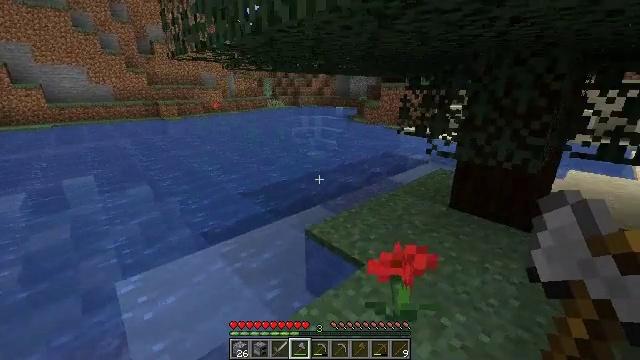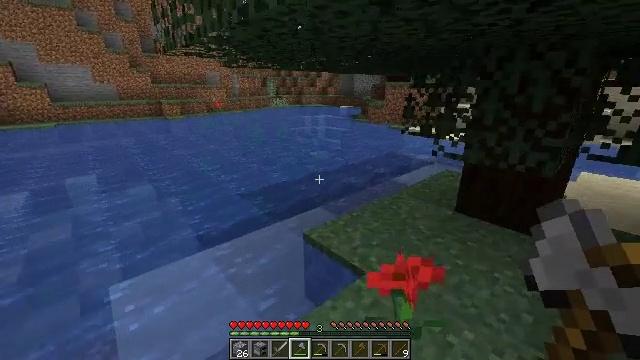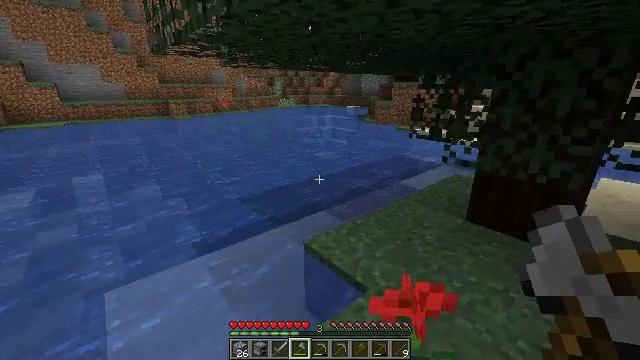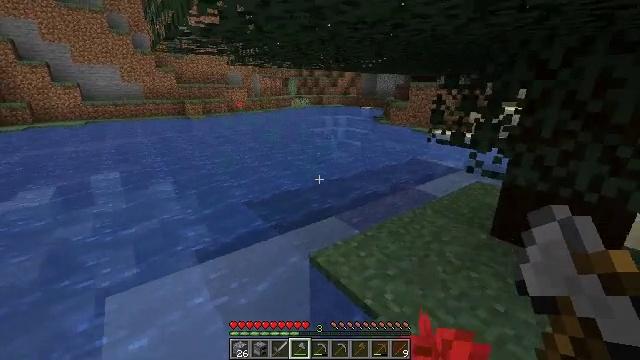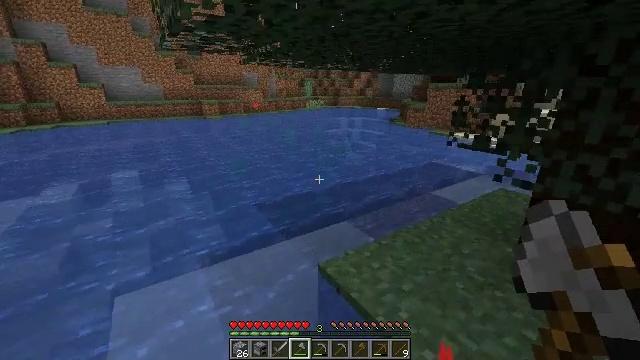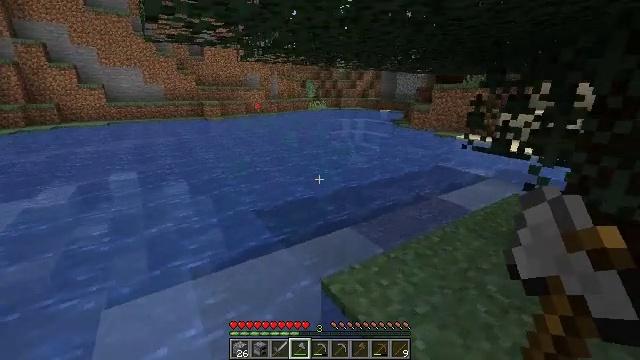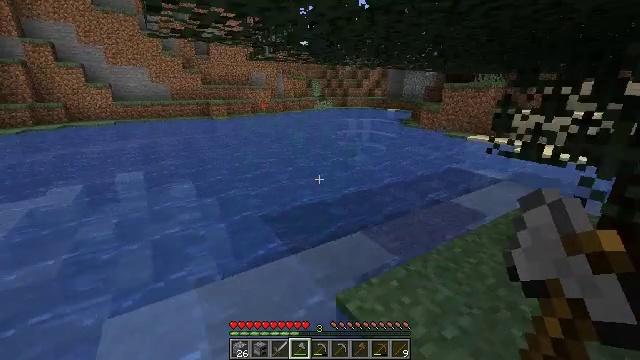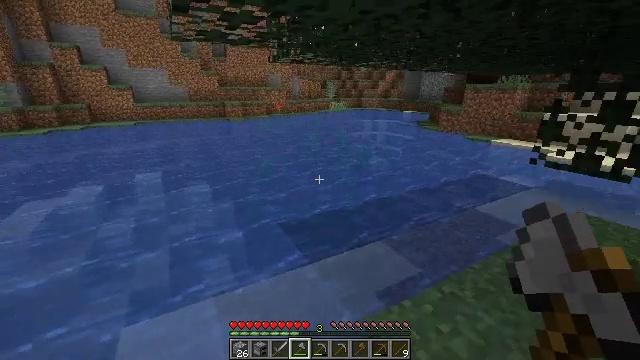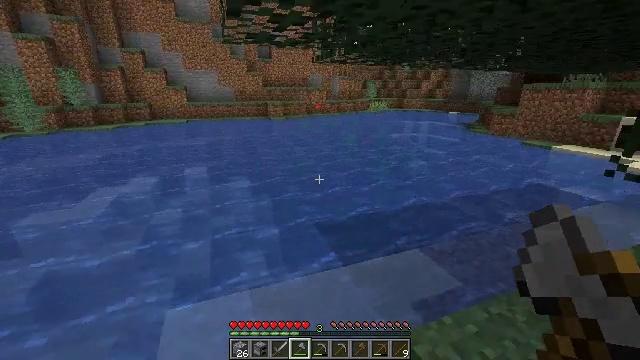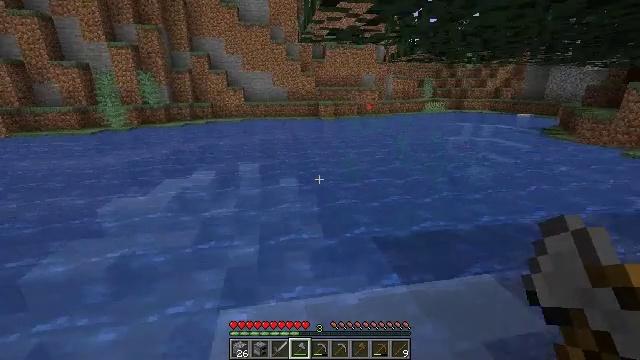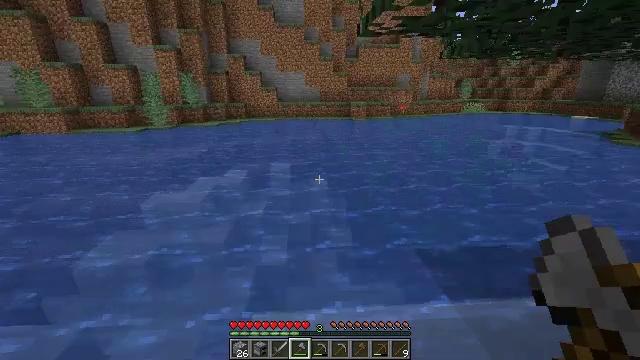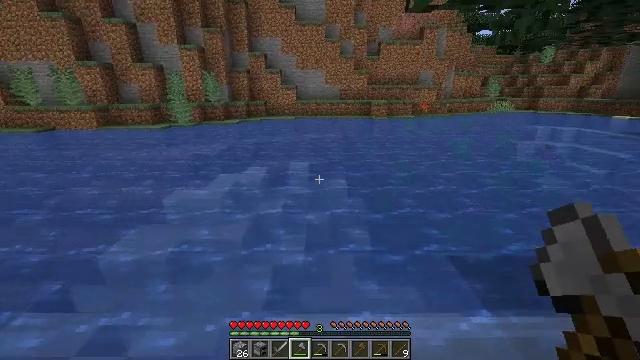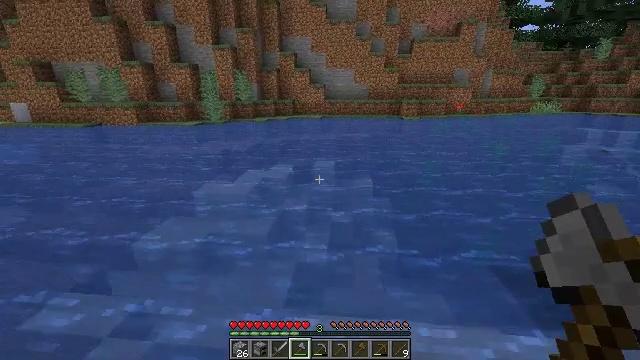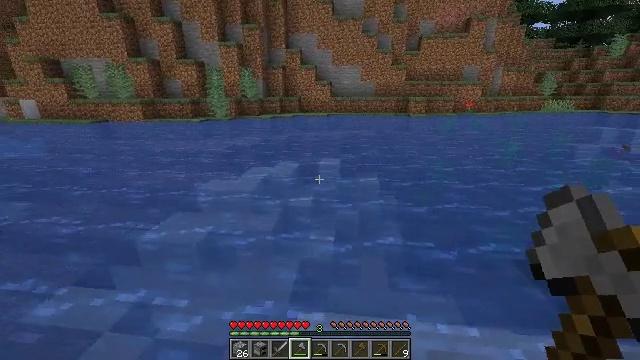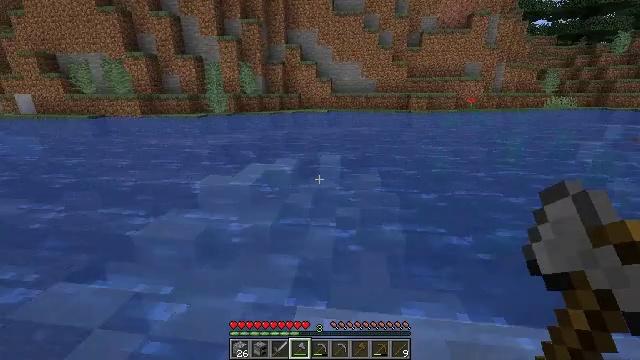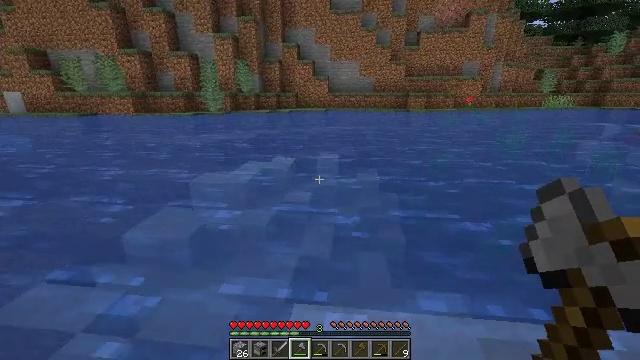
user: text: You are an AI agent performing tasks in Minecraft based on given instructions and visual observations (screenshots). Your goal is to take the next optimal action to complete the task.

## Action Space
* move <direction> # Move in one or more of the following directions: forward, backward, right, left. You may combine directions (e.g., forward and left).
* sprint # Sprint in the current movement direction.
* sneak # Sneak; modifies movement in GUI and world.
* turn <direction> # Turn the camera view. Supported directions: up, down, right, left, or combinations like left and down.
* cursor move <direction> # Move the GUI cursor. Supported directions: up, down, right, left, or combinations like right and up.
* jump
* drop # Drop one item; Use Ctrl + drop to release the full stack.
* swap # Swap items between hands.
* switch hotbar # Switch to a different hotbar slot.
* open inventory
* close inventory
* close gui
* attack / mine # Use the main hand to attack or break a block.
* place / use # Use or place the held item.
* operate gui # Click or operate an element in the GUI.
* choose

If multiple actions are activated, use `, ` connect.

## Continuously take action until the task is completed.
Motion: motion action
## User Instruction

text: Fish and kill the salmon.
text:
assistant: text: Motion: move forward
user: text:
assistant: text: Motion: move forward, turn left
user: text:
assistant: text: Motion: move forward, turn left
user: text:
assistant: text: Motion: move forward, turn left
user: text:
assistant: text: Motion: move forward and move left
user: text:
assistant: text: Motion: move forward and move left, turn left
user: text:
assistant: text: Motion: move forward and move left, turn left
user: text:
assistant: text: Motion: move forward and move left, turn left
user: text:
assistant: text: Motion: move forward and move left, turn left
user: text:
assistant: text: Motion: move forward and move left, turn left
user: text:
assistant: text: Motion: move forward, turn left
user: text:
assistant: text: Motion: move forward, turn left
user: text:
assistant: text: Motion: move forward, turn left
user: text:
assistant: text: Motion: move forward
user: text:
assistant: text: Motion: move forward
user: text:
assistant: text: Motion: move forward, turn right and up
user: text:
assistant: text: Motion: move forward and move right, turn right and up
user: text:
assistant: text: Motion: move forward and move right, turn right and up
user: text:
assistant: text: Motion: move forward and move right, turn right and up
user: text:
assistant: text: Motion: move forward and move right, turn right and up, jump
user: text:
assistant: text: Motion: move forward, turn right, jump
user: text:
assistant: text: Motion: move forward, jump
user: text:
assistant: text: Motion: move forward, jump
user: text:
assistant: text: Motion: move forward, jump
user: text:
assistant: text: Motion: move forward, jump
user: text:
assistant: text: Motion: move forward, jump
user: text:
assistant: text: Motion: move forward, jump
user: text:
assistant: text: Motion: move forward, jump
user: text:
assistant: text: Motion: move forward, turn right, jump
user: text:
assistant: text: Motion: move forward, turn right, jump